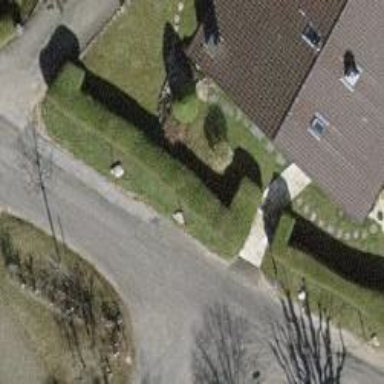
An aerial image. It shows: Hedge acting as barrier.